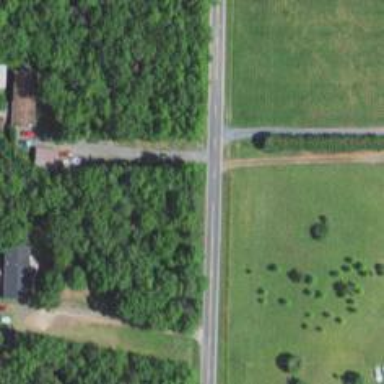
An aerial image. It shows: Driveway leading to service road.